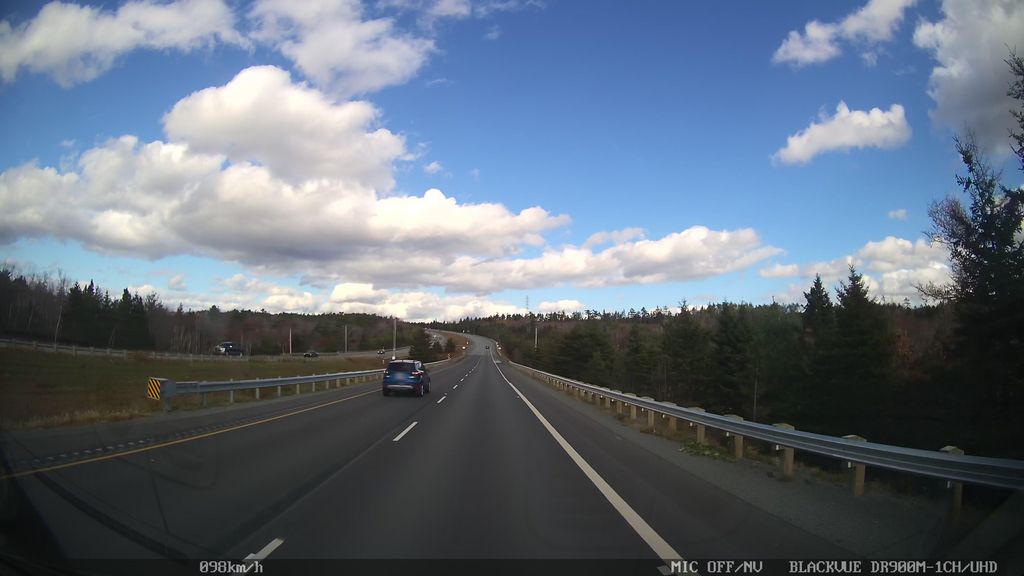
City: halifax